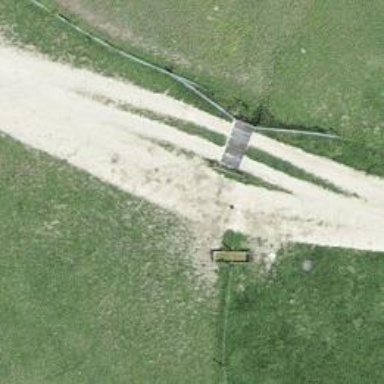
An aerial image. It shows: Cattle grid barrier.